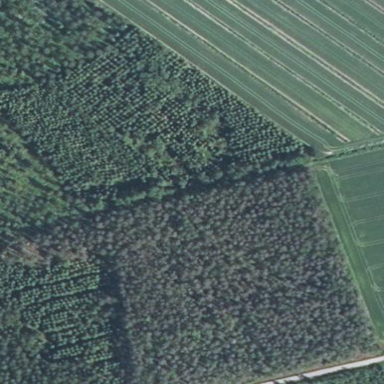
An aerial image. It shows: Mixed leaf woodland.